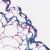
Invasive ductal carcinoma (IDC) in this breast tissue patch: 0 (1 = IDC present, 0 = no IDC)